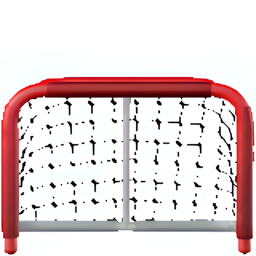
Name: goal net
Emoji: 🥅
Group: Activities
Sub-group: sport